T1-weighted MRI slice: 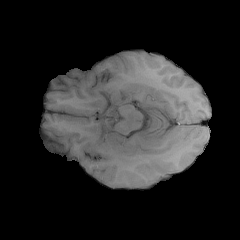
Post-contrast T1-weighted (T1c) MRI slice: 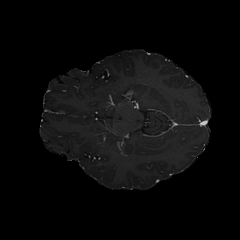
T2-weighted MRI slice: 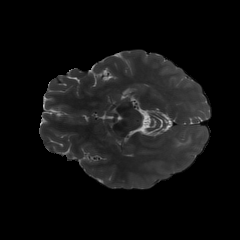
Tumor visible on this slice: yes